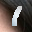
Label: 1